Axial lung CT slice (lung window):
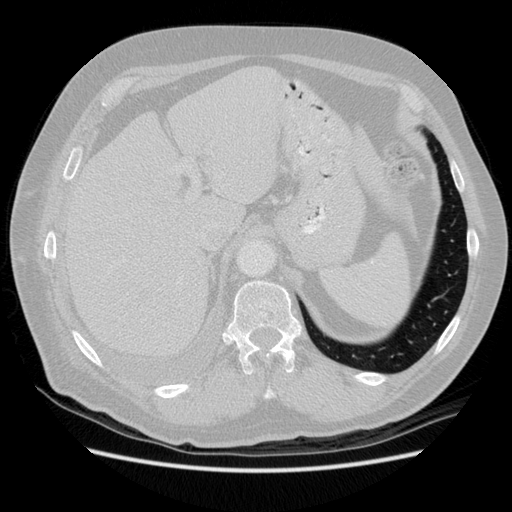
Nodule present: no